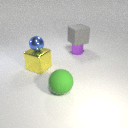
small purple metal cylinder behind large green rubber sphere